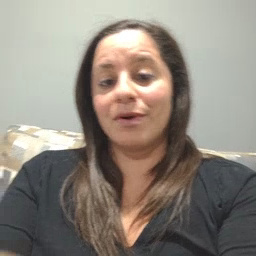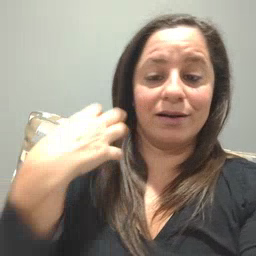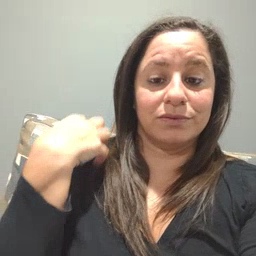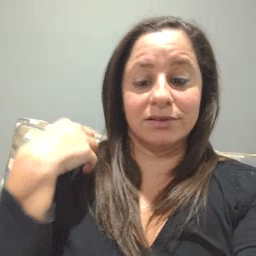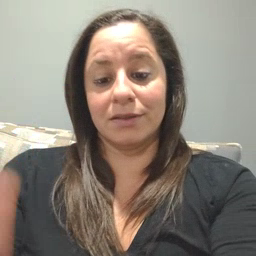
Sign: outside